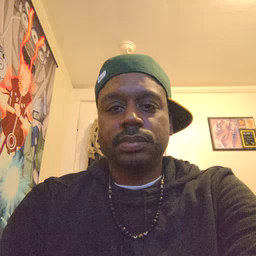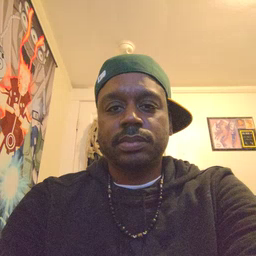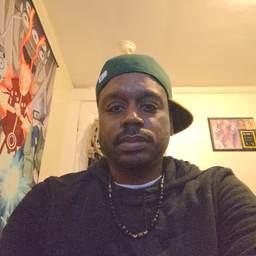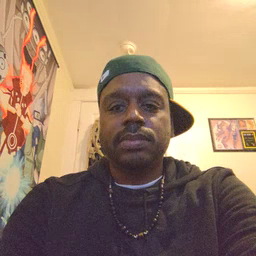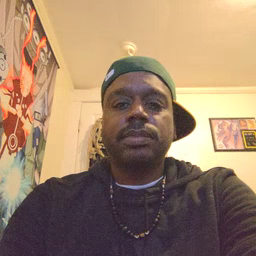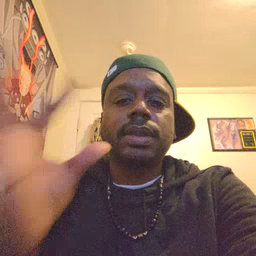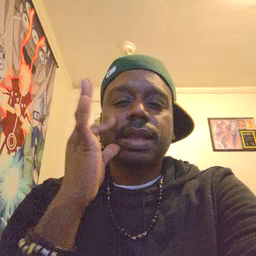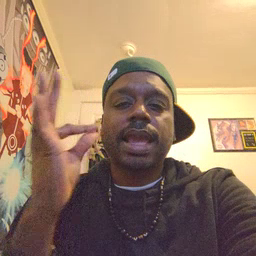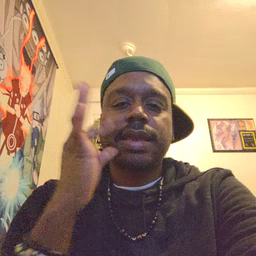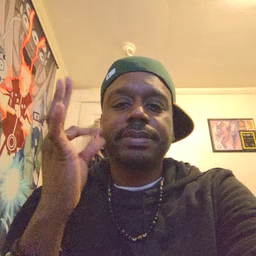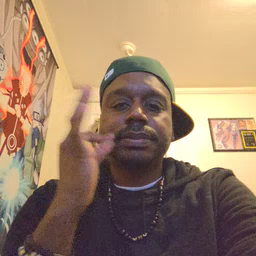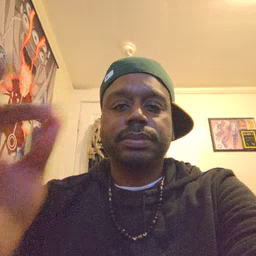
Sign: cat